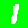
Digit: 1